Question: I have a panel being used as a datasource for a repeat control. In that panel, the 'search in view results' is computed to a FT search expression and the column name and sort order is set.

If the following property (Click on column header to sort) is not set on the view column that is being used for the sort, I get a 500 error on the page. When I set it, the page loads and the results are sorted as expected.
I stumbled across this post in the forum where Bob Cross mentioned having to check that parameter in the view column.
<URL>
Anyone who can explain the correlation between the two? I'm stumped.
Thanks
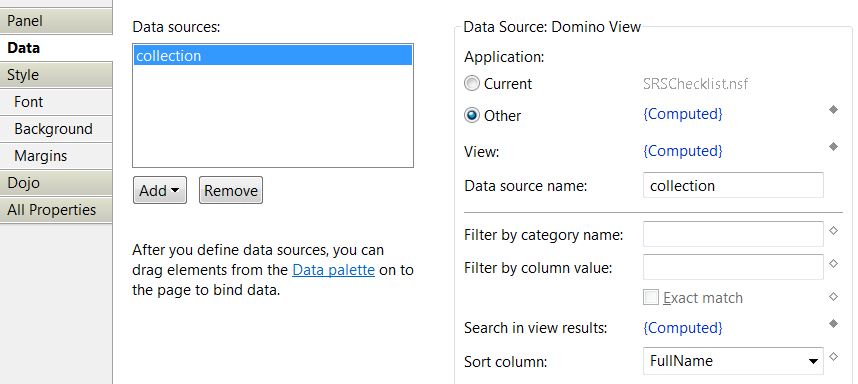
Answer: Works as designed. To return anything sorted Domino requires an index on that column. The property "click on column header to sort" tells Domino to build an index for that row. Sort indexes are not build on the fly, so when you set the FTSearch to be sorted by a column that doesn't have an index, then you get the error "column not indexed" which translates into an error 500. You can try manually: open the view itself. Click on a header where the sort property is set and look at the URL. Then modify that URL to use a column without the property and you will see.
Having said that. Be careful with your FTSearches. There is but ONE full text index. When you ftsearch in a view, you actually do a ftsearch in the database and then check if the hits are also in that view. That might be slower than a db.ftsearch
If sorting is what you are after, you could use a Bean and load the results into a Java collection that has unlimited variations of sort capabilities.